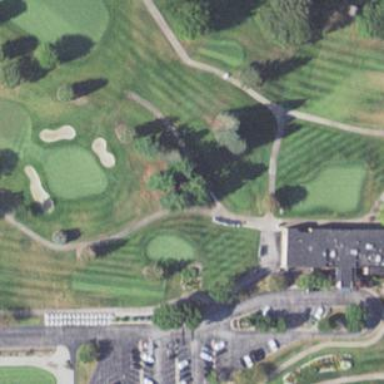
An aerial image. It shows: Service road used as golf cart path.